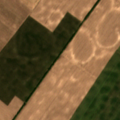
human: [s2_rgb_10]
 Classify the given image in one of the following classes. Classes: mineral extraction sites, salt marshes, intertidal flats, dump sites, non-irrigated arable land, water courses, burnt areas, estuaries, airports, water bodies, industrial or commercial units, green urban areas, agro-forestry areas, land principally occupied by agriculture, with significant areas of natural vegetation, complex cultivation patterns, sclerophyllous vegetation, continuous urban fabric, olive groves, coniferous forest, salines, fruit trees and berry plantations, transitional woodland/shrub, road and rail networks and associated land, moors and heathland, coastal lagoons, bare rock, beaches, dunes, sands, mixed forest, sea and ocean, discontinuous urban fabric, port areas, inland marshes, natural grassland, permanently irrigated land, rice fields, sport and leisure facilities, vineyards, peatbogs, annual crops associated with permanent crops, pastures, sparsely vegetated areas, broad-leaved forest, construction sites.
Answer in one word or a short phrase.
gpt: non-irrigated arable land